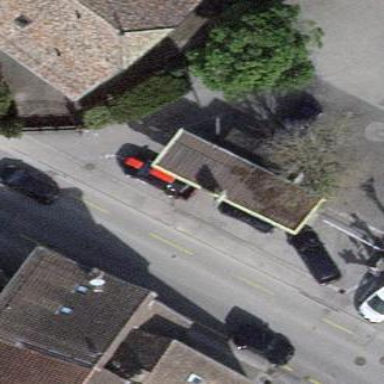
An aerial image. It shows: Fuel station with roof.